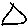
Label: triangle